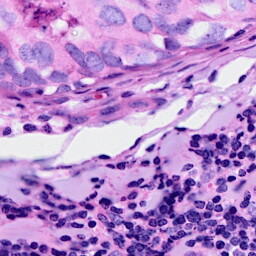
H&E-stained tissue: Breast